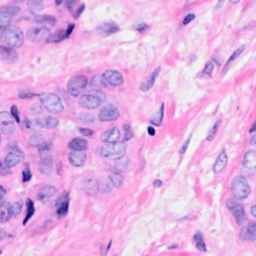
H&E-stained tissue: Breast